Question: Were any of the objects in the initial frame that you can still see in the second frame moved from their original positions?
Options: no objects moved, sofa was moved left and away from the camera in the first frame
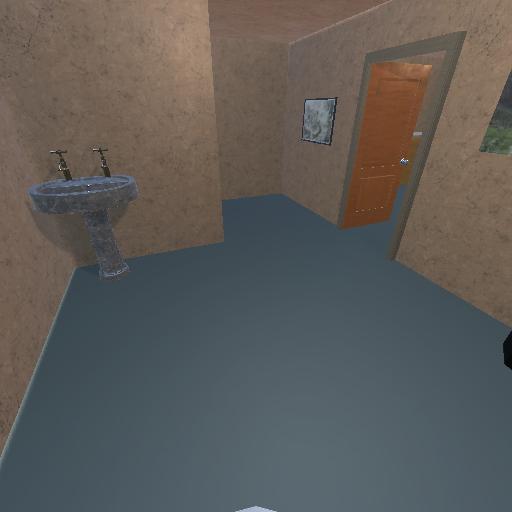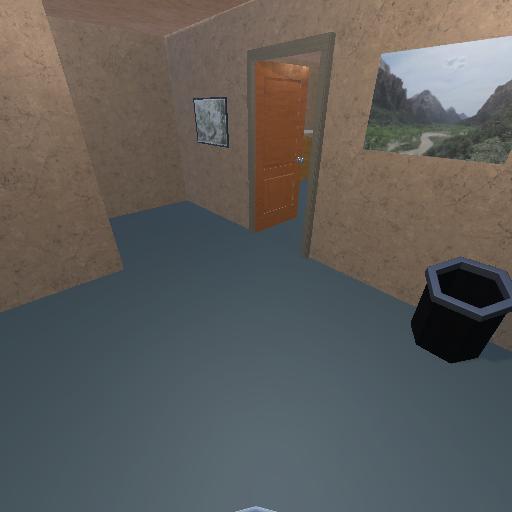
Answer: no objects moved